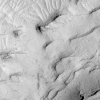
Atmospheric dust classification: not_dusty